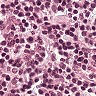
Metastatic tissue present: no